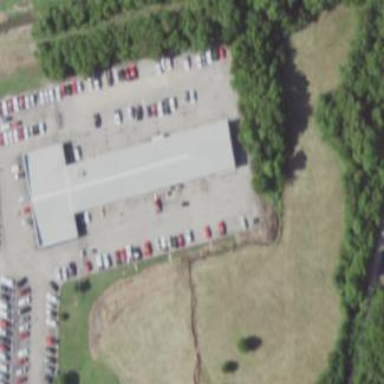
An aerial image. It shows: Building that houses car shop.